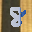
Label: 8